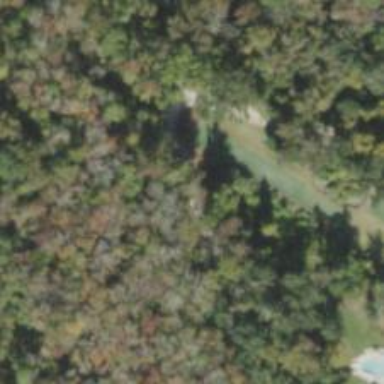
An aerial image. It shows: Path used for both walking and golf.